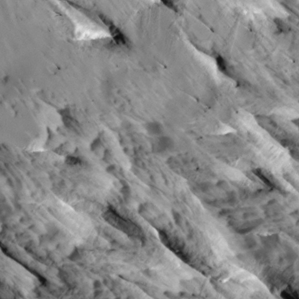
Label: non_frost